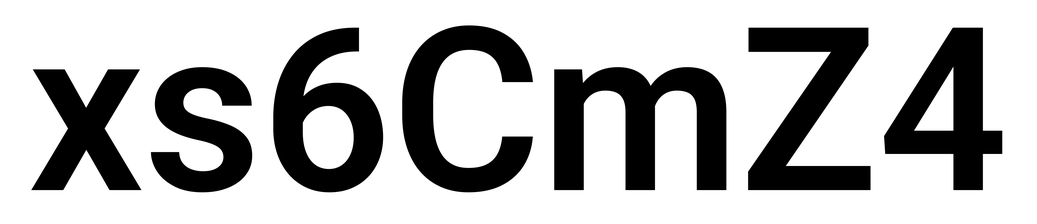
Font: Roboto_SemiBold